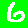
Digit: 6